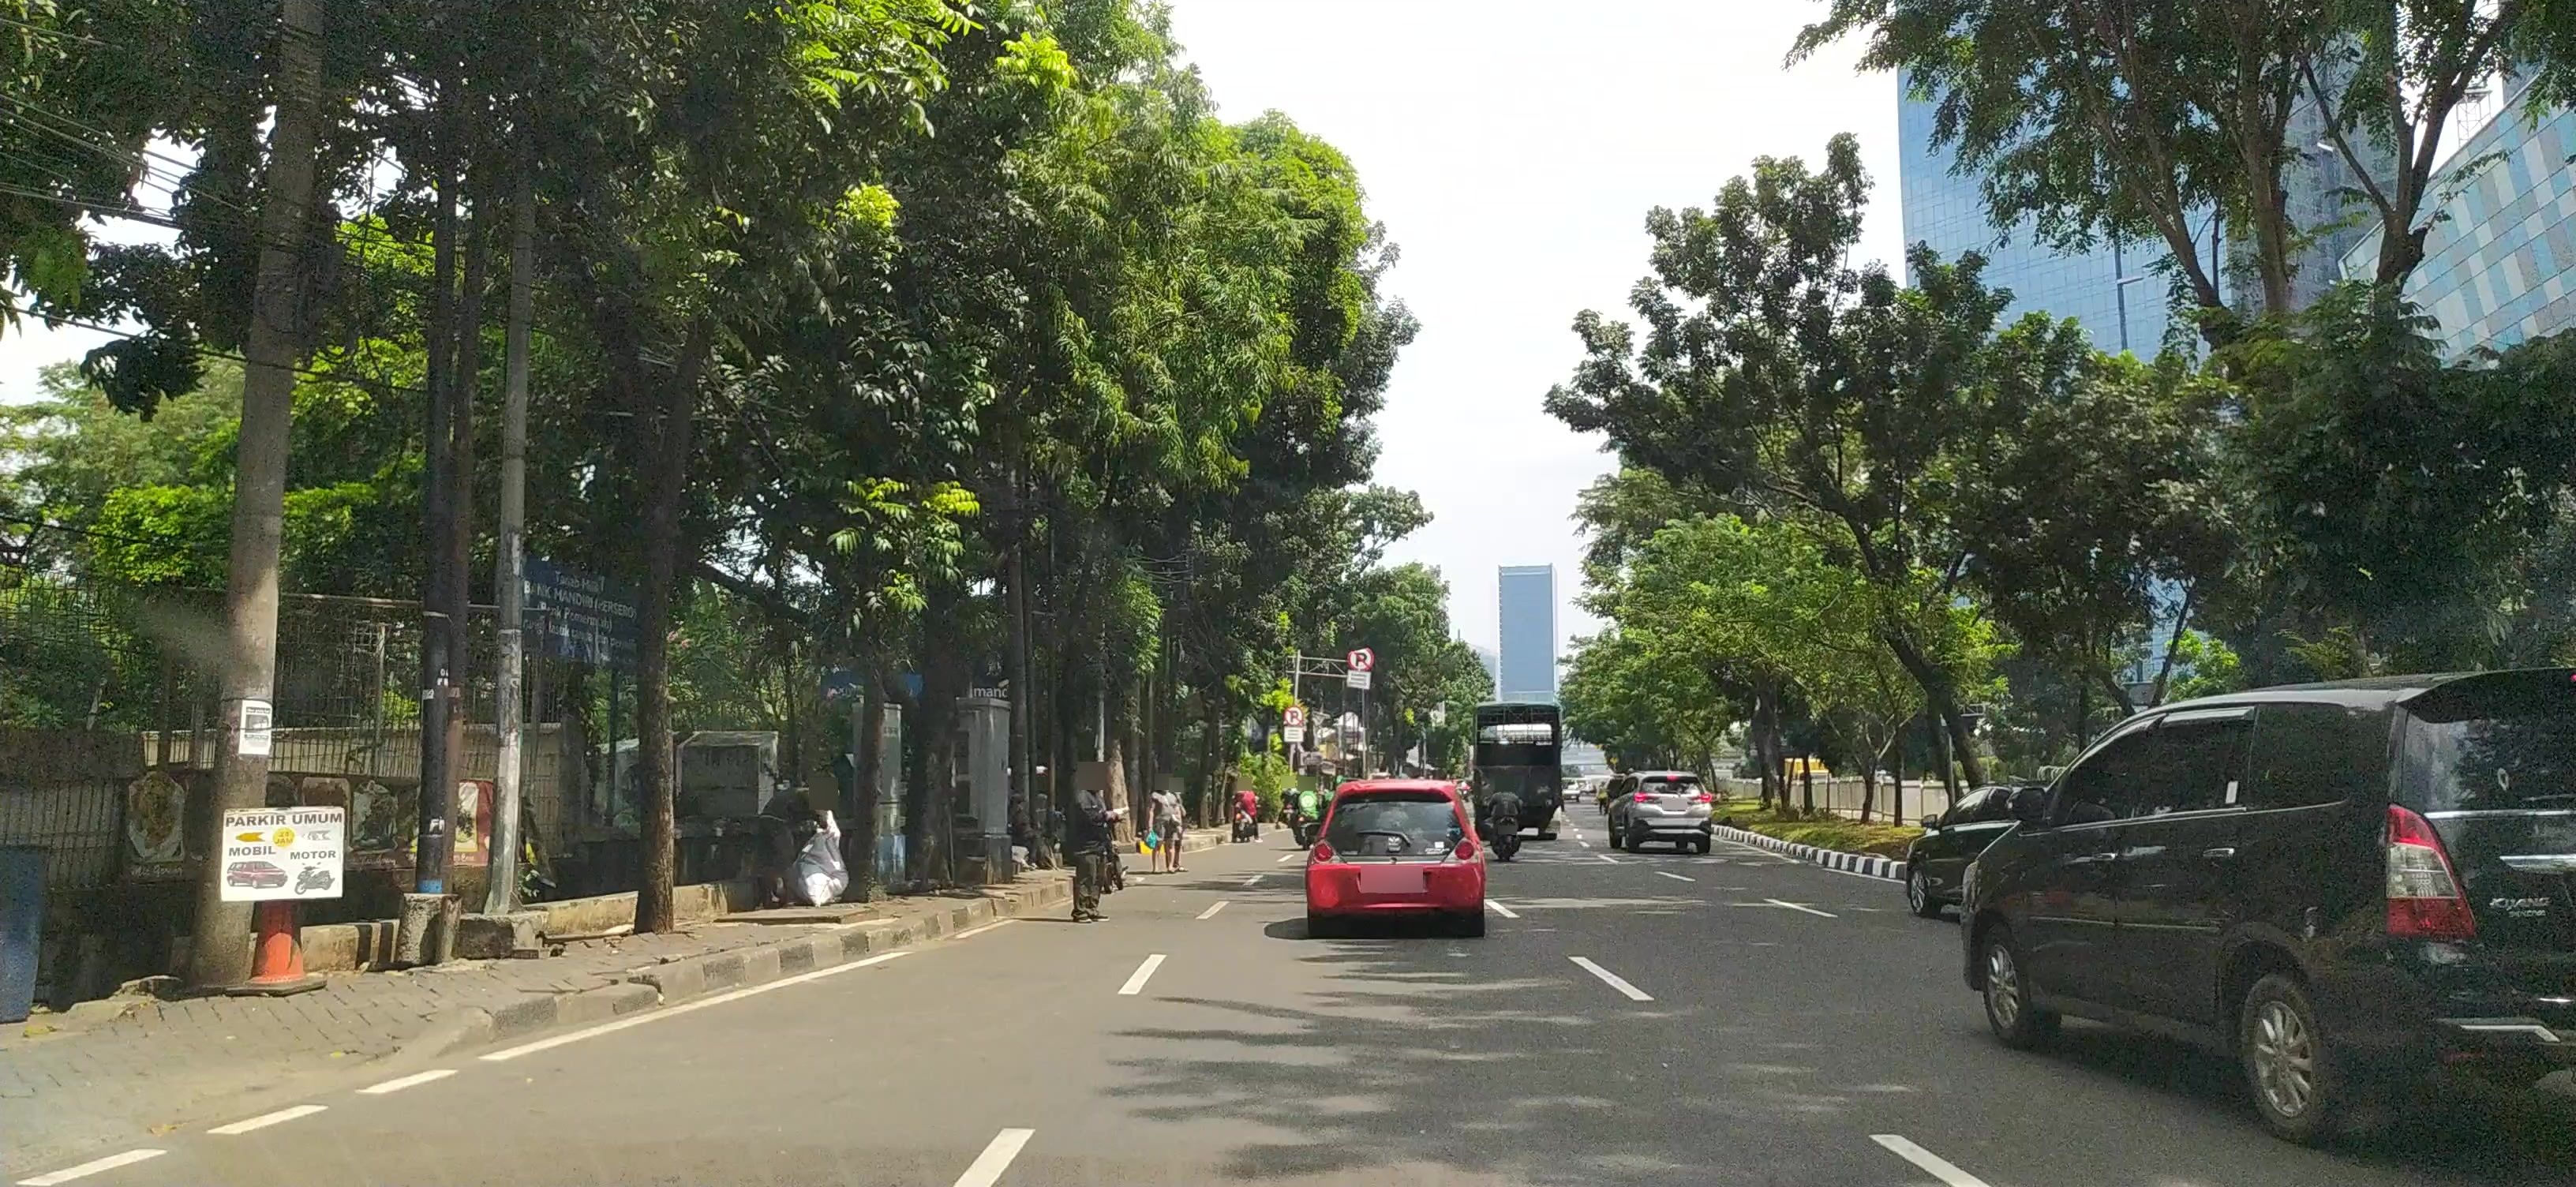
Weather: clear
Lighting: day
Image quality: good
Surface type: driving surface
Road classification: service
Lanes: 4
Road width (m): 8
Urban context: urban centre
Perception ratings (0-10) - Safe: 6.92, Lively: 8.67, Beautiful: 8.08, Boring: 0.88, Depressing: 1.53, Wealthy: 7.34